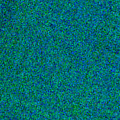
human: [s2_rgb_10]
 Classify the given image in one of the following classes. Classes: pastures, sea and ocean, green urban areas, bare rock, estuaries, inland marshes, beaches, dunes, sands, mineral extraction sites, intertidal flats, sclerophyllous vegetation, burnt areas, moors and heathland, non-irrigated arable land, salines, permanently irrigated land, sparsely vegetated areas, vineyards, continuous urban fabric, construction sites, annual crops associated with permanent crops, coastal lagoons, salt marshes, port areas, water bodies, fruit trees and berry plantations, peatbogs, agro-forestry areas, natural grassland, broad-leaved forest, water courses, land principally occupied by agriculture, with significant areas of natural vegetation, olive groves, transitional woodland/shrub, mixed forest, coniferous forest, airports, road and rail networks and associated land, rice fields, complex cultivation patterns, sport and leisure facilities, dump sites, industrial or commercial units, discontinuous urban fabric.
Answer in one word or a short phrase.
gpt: sea and ocean